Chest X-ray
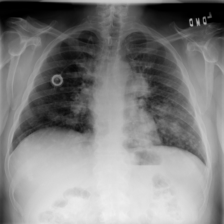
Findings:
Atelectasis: negative
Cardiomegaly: negative
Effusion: negative
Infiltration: negative
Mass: negative
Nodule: positive
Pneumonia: negative
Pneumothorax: negative
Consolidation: negative
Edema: negative
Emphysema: negative
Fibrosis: negative
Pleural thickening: negative
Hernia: negative